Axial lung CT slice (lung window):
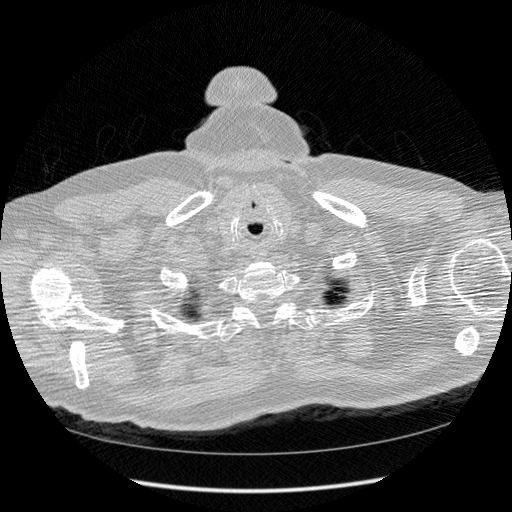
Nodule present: no